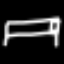
Label: bed